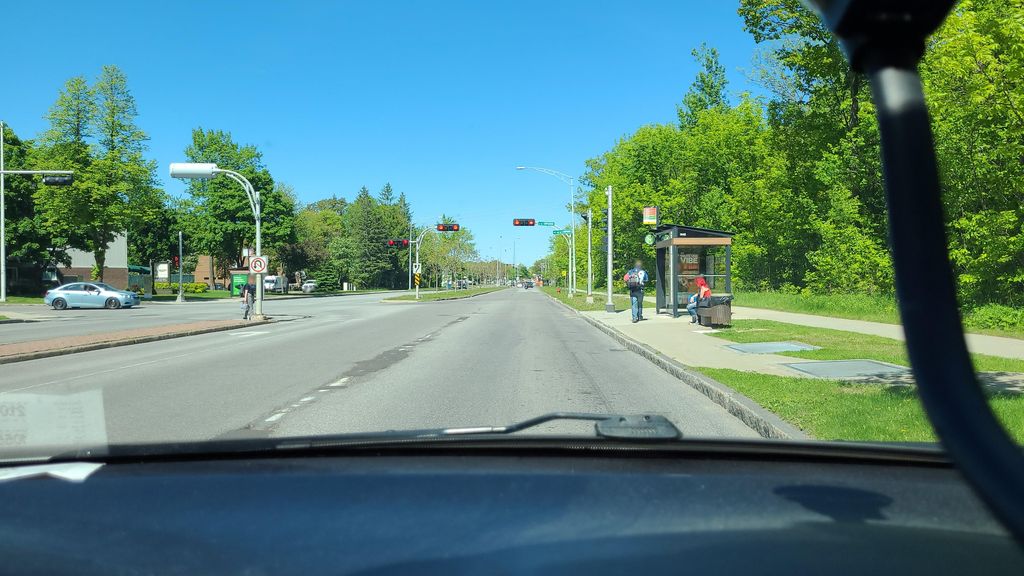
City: quebec_city